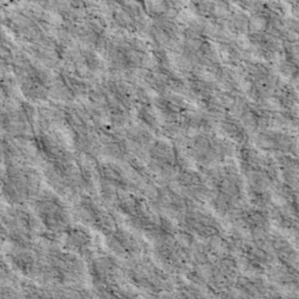
Label: non_frost